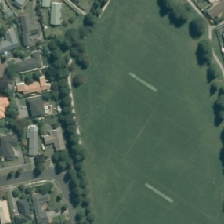
Land cover: urban_parkland